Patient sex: F
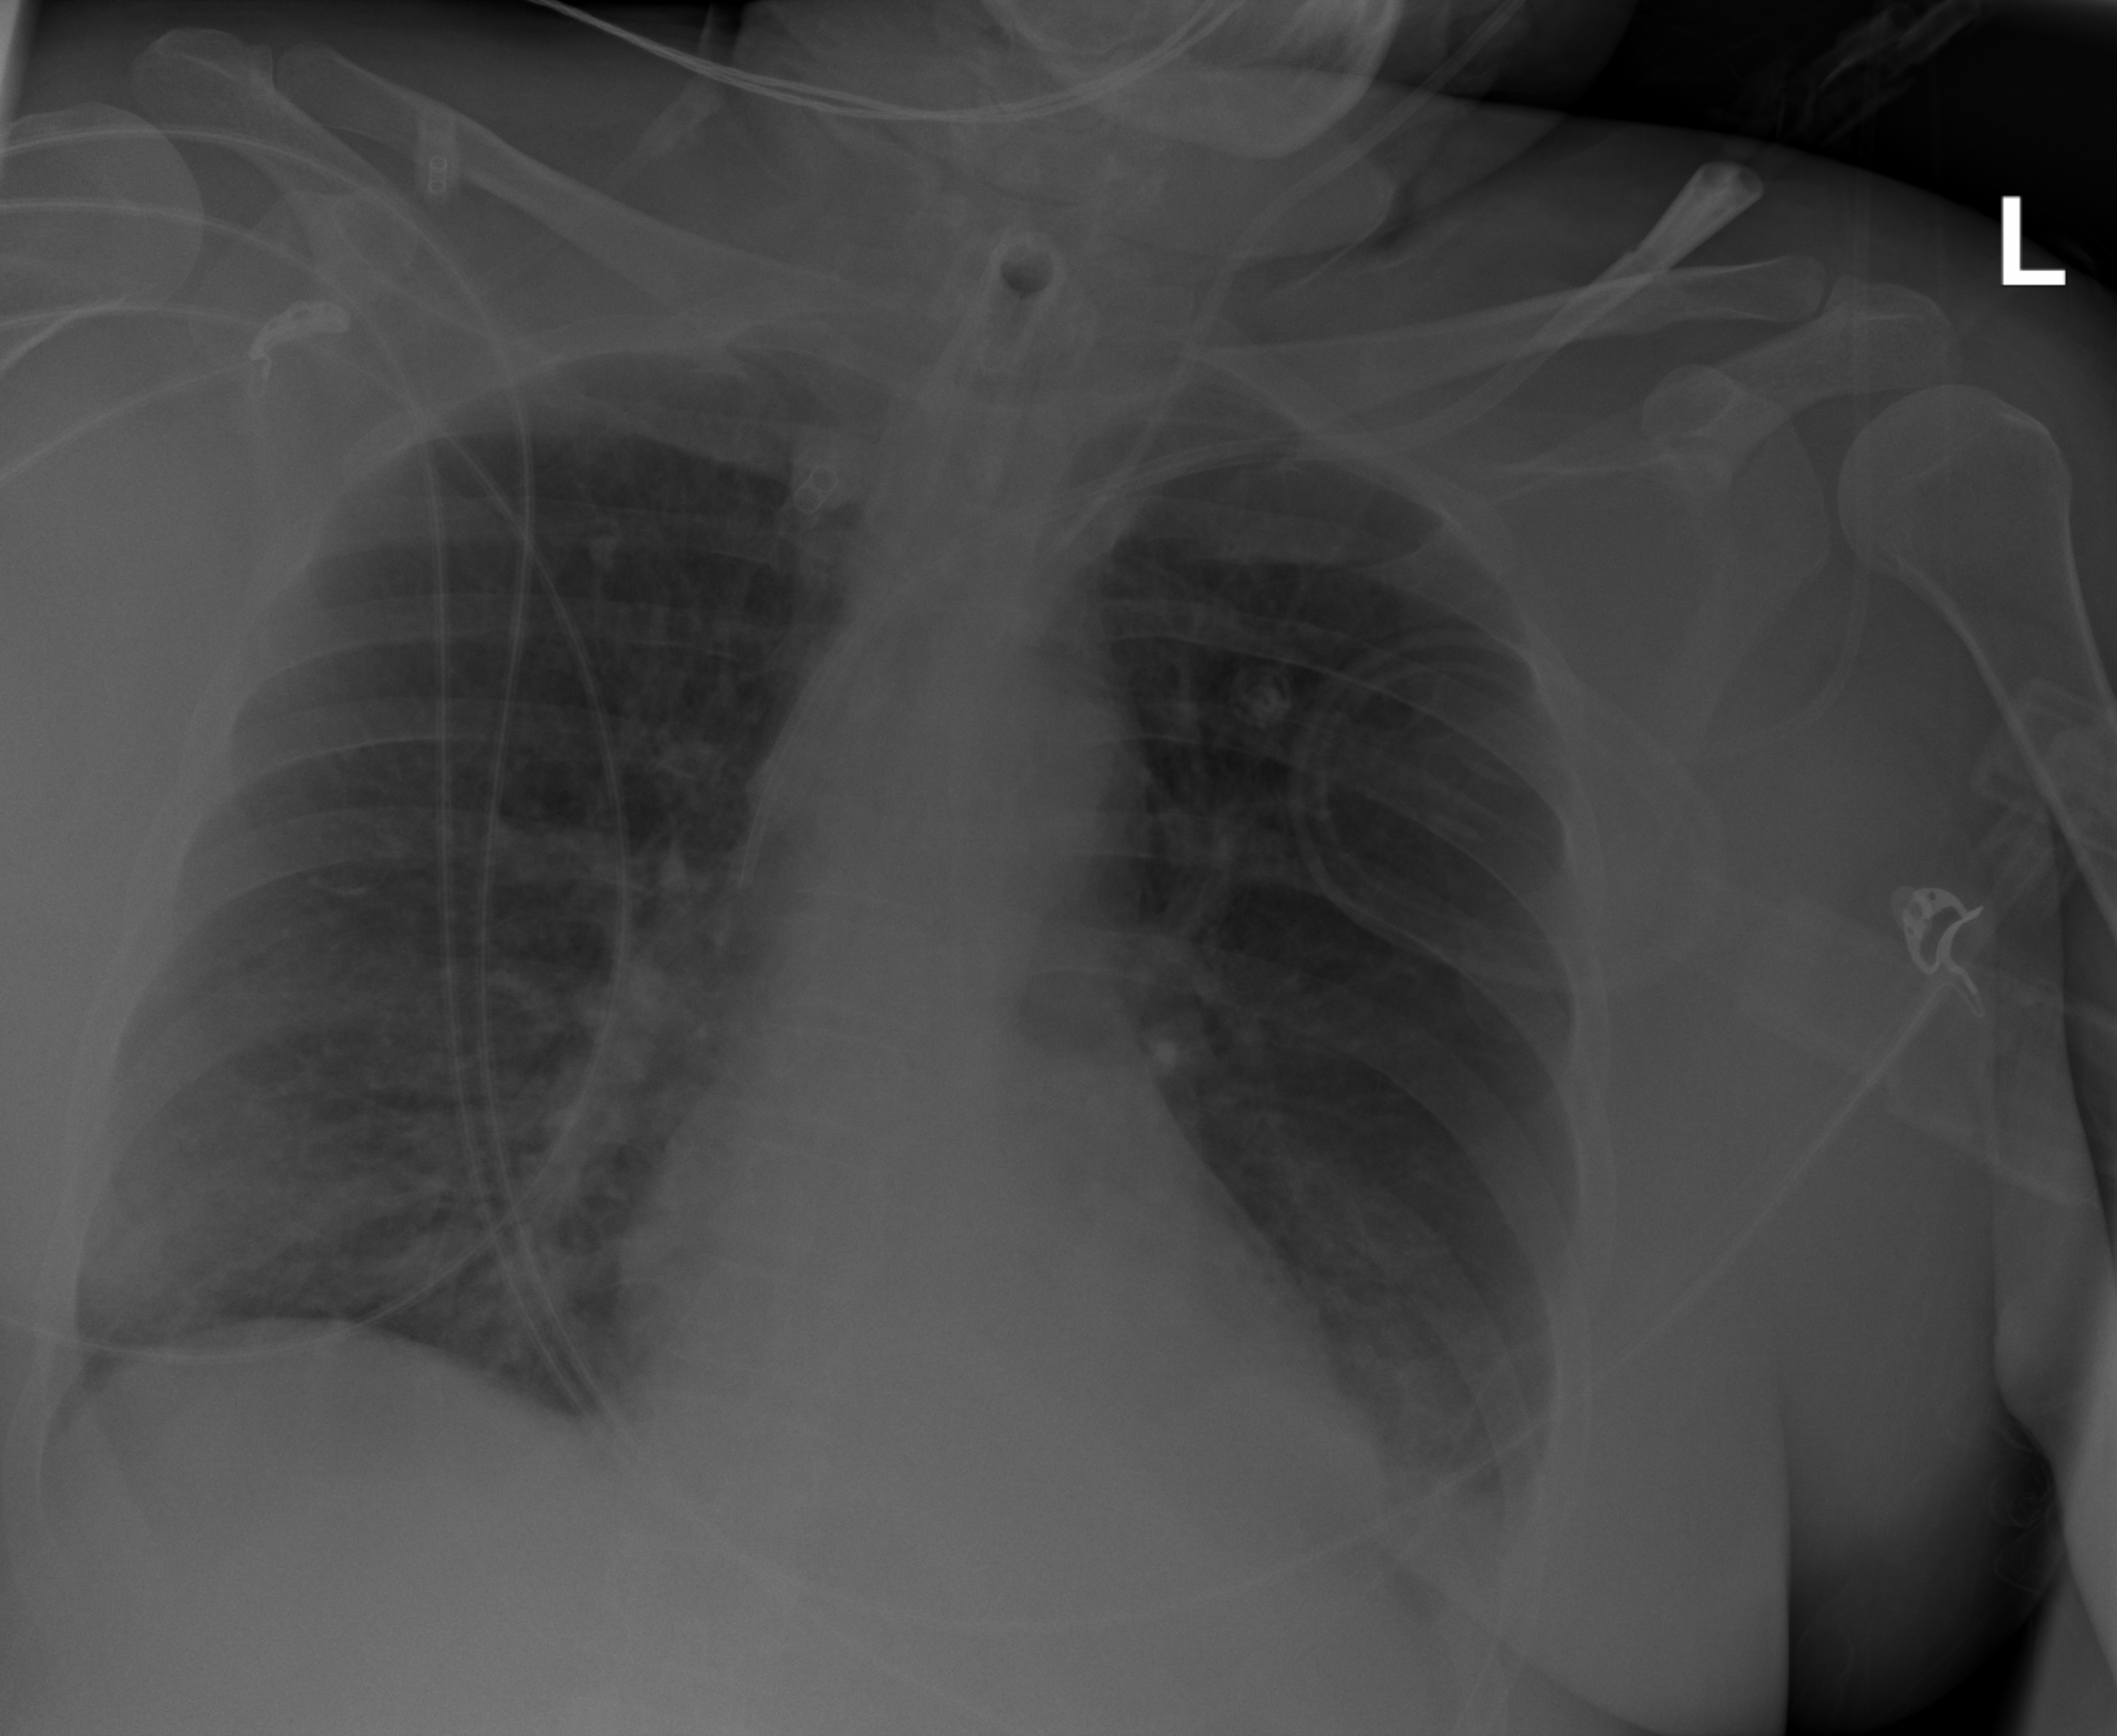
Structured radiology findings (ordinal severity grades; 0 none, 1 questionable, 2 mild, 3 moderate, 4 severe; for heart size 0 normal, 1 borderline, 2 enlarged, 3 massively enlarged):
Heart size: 0
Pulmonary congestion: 1
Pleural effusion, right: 0
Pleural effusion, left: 2
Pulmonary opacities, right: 2
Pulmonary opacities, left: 2
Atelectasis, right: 2
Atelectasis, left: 2